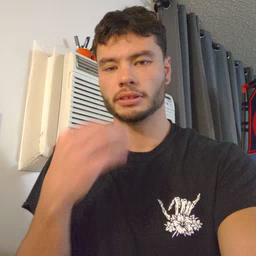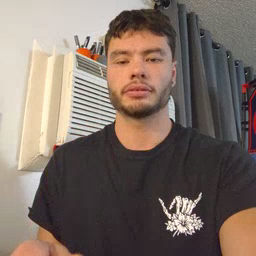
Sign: food